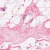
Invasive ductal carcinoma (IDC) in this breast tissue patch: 0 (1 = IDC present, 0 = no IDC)